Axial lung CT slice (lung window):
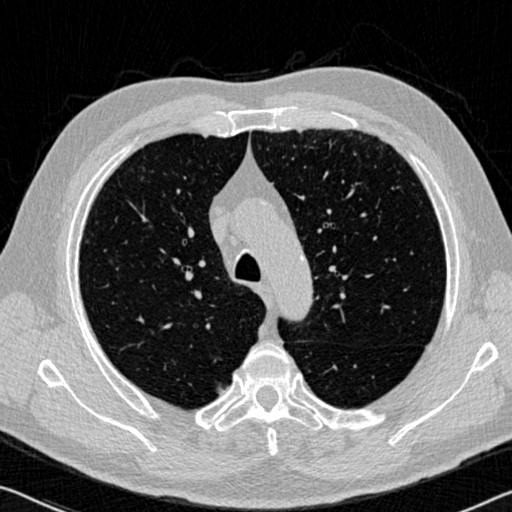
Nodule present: no